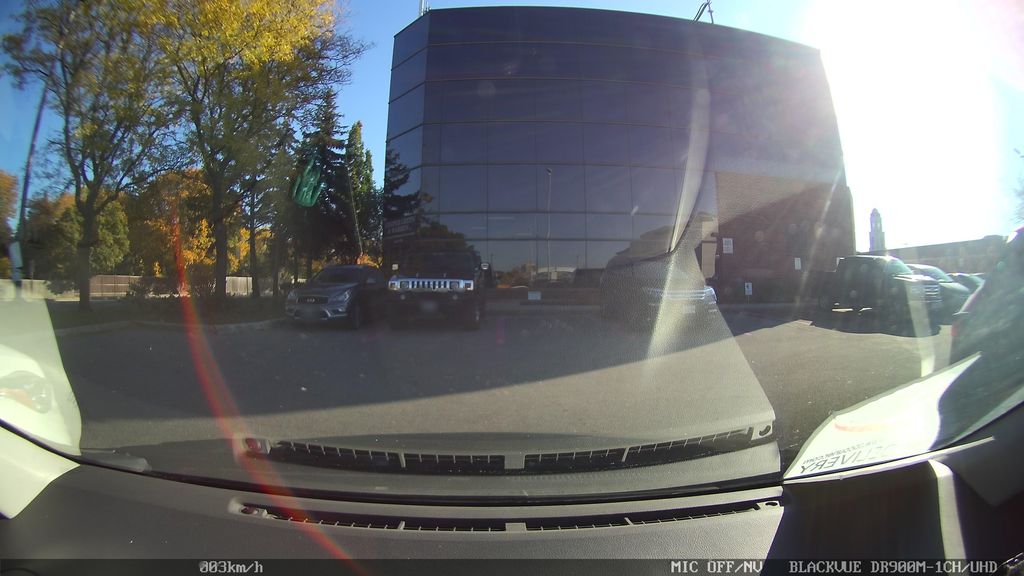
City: toronto